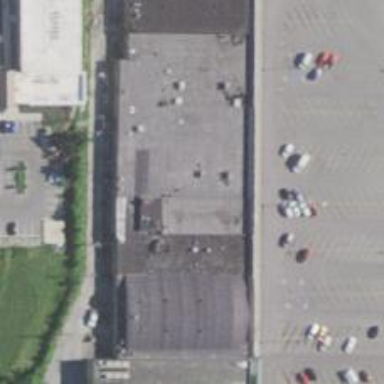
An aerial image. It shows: Commercial building.